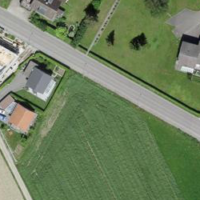
EUNIS habitat code: 52
Species observed at this site:
Melampyrum arvense